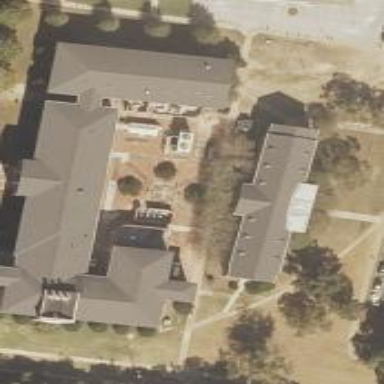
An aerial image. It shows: View of university building.